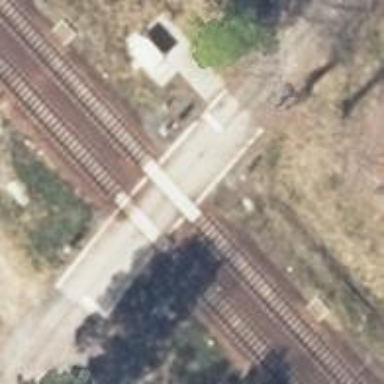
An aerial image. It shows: Level crossing with lights and saltires. The barrier at the crossing is full.